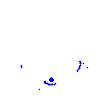
Particle: pion